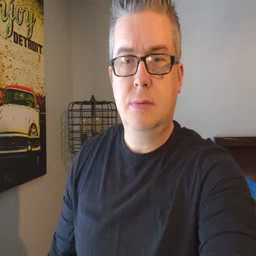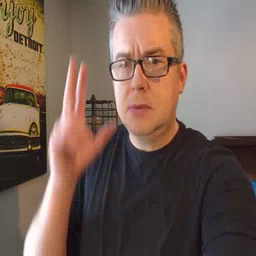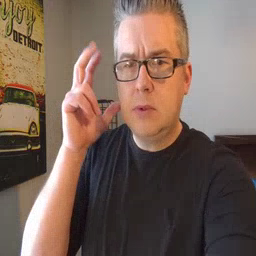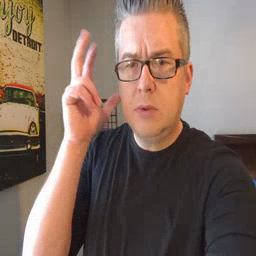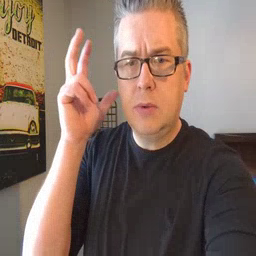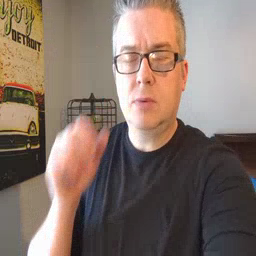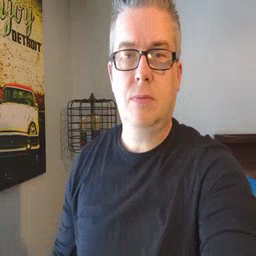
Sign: hear